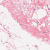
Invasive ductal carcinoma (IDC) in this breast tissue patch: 1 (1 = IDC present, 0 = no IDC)